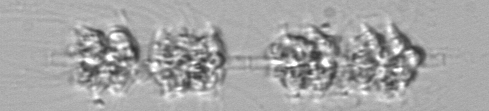
Label: Leptocylindrus_mediterraneus